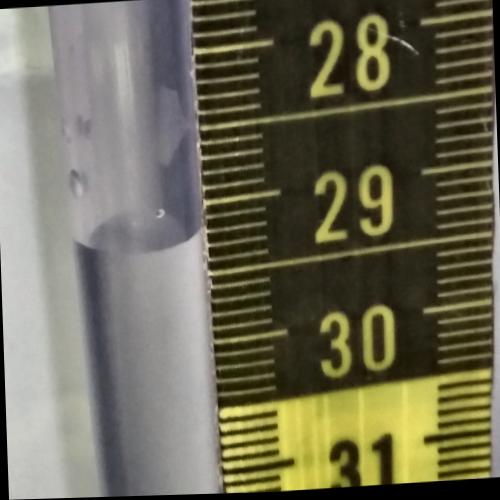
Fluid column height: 29.2 cm